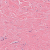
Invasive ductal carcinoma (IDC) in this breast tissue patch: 0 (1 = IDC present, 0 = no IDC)